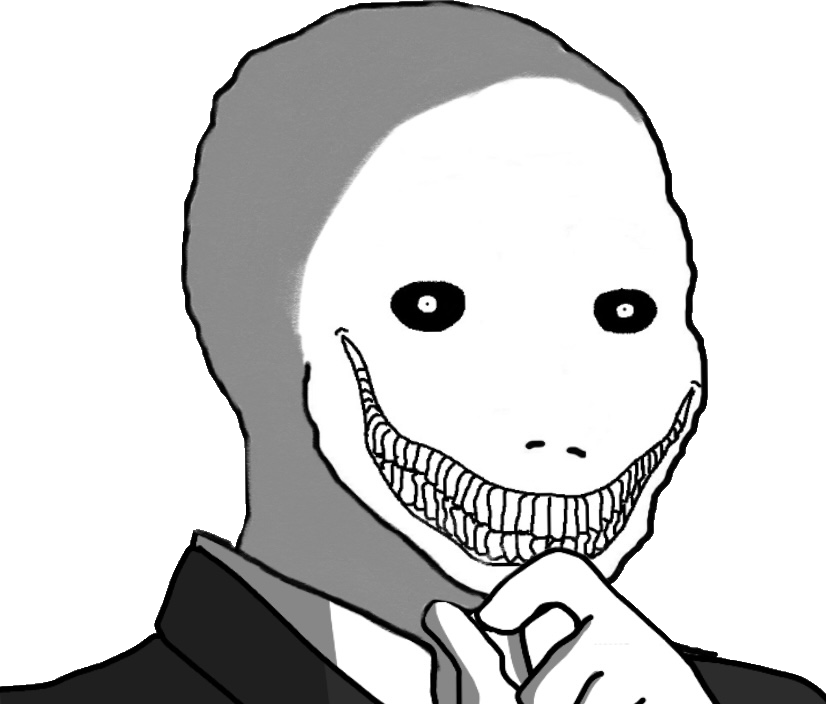
Label: 5_Oomer